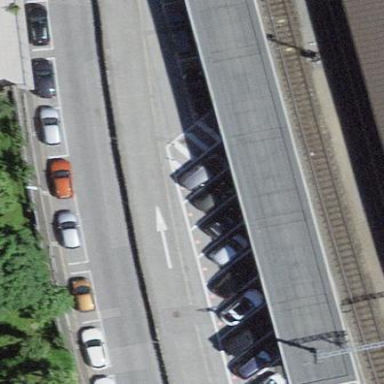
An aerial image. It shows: Motorcycle parking facility.